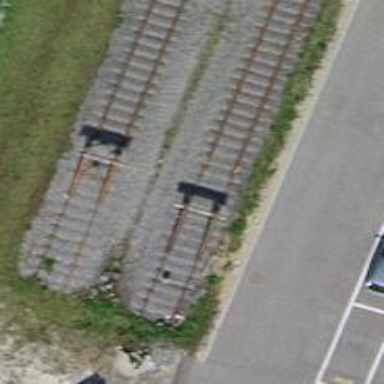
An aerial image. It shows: Railway buffer stop.